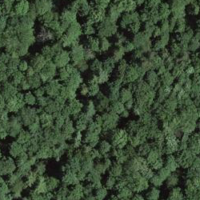
EUNIS habitat code: 41
Species observed at this site:
Mercurialis perennis